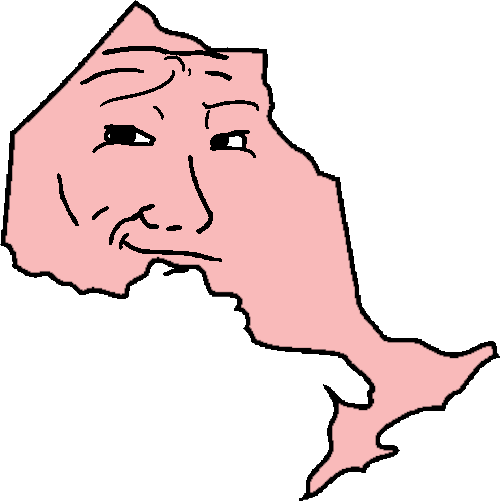
Label: 5_Smugjak